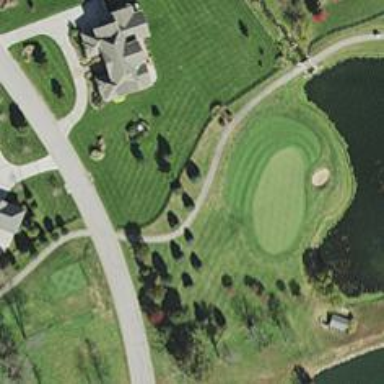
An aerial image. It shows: Path used for both walking and golf.